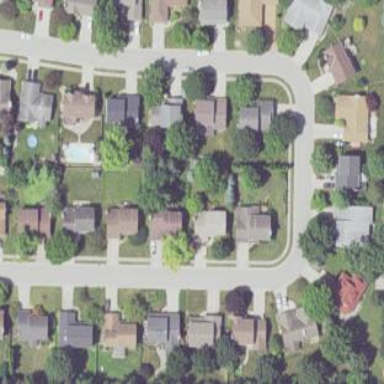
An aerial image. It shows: Single-family residential area in neighborhood setting.